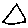
Label: triangle